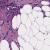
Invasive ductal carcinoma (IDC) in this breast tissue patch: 1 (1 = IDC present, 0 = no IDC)